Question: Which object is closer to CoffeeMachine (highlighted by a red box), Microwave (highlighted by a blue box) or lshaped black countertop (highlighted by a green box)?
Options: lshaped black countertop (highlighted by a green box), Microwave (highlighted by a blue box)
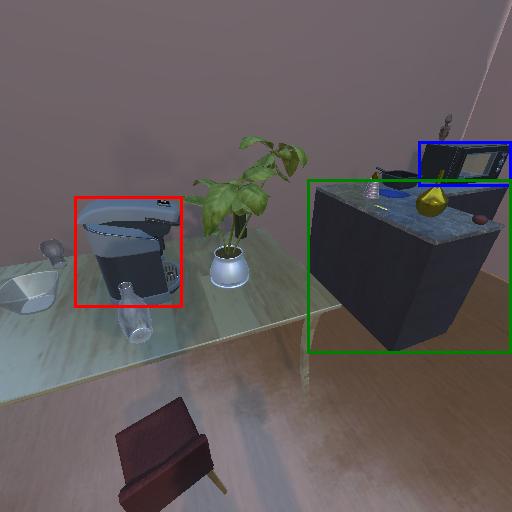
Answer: lshaped black countertop (highlighted by a green box)